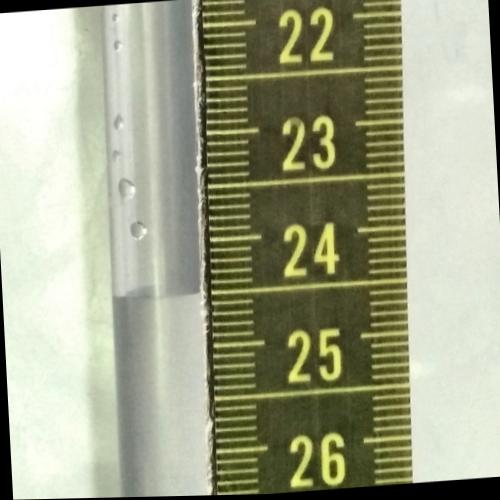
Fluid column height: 24.5 cm